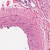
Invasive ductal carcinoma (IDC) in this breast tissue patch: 0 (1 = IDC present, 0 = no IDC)